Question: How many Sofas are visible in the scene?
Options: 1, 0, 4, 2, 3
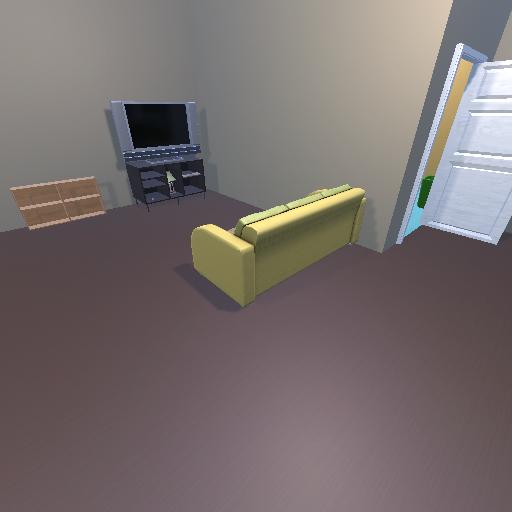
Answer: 1